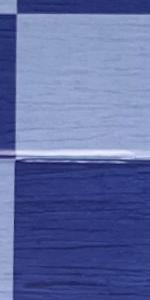
Label: Empty